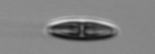
Label: pennate